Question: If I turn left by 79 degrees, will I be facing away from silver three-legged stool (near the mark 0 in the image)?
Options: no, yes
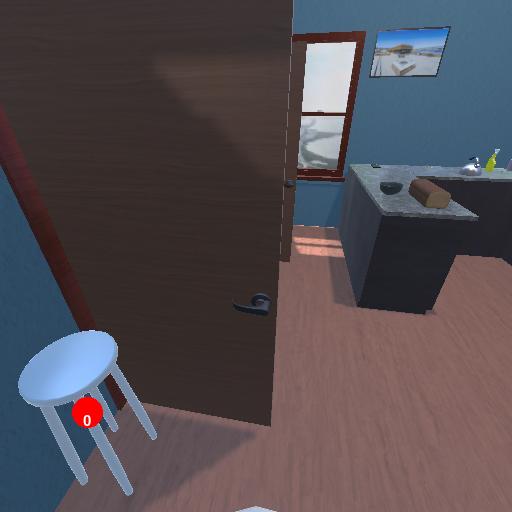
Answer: no